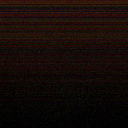
Screen state: off